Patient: sex F, age 48
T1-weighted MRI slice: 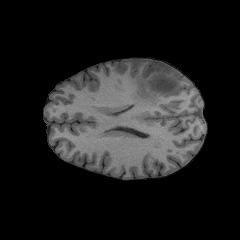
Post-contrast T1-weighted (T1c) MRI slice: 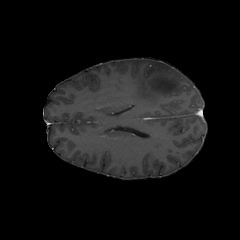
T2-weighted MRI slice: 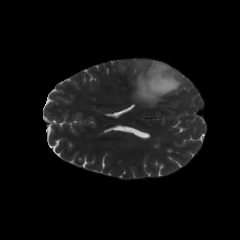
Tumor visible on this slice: yes
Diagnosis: Astrocytoma, IDH-mutant
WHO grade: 3